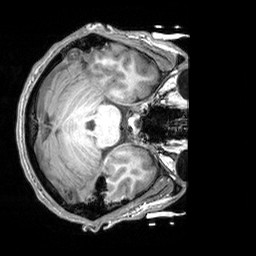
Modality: T1w
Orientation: axial
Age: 22
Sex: male
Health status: healthy
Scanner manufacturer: siemens
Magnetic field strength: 3 T
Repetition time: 2.3 s
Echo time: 0.00303 s